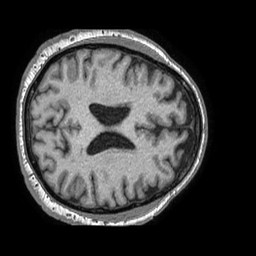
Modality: T1w
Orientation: axial
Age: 51
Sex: male
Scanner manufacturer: philips
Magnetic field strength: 1.5 T
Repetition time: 0.007643 s
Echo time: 0.003479 s